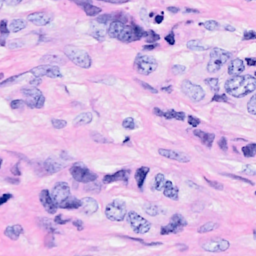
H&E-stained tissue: Breast